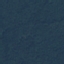
Land use / land cover: Forest